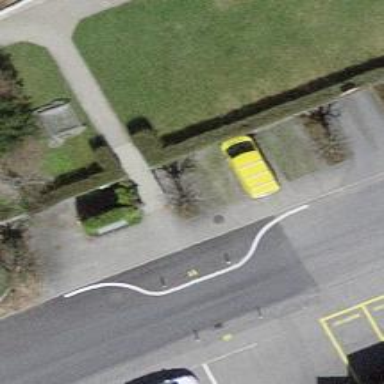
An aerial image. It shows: Kerb serving as barrier.